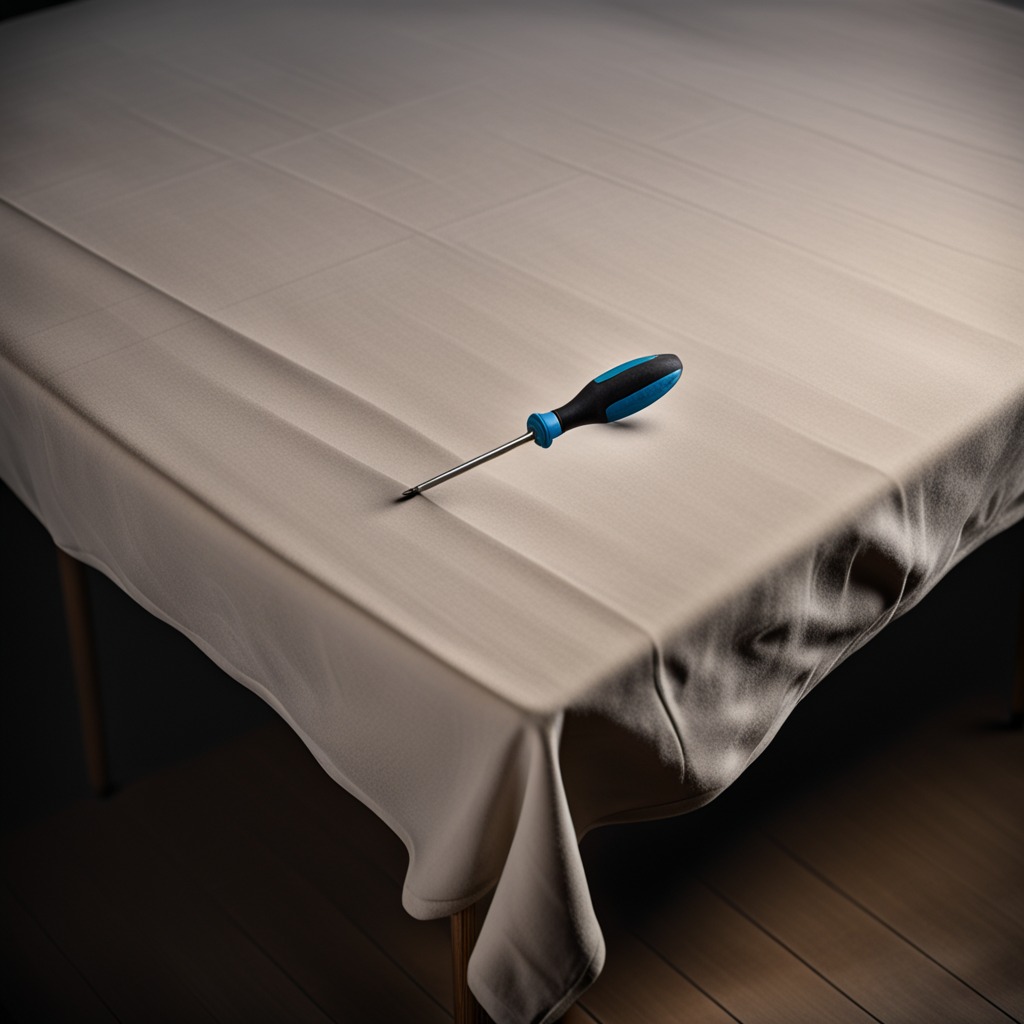
A screwdriver lying on a wooden table inside a workshop at night